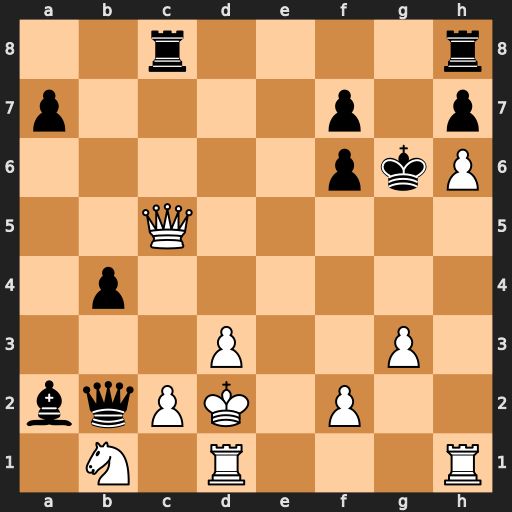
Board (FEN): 2r4r/p4p1p/5pkP/2Q5/1p6/3P2P1/bqPK1P2/1N1R3R
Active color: w
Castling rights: -
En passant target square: -
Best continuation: Qh5#